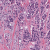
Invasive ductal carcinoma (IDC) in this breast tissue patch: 1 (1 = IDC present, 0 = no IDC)